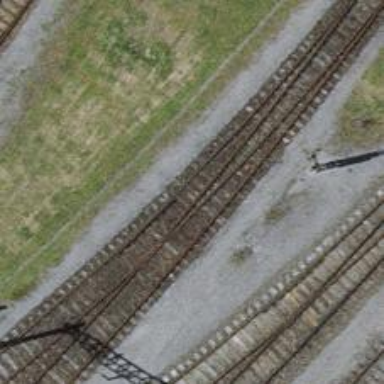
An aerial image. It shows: Rail yard with electrified rails and single track.